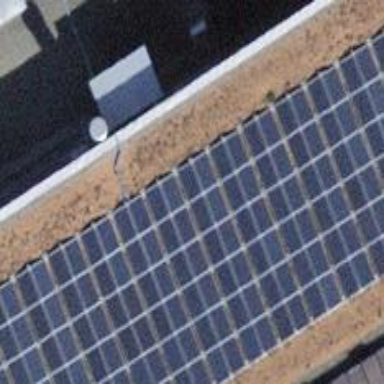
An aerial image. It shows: Solar power generator utilizing photovoltaic technology with solar photovoltaic panels.